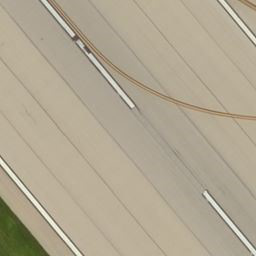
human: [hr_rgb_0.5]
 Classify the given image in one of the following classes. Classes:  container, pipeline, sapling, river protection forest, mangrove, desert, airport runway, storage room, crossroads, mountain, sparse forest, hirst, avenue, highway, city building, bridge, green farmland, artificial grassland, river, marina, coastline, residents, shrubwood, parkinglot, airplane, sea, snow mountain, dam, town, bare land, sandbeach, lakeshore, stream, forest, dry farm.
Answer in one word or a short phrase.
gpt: airport runway